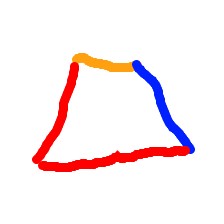
Shape: trapezoid